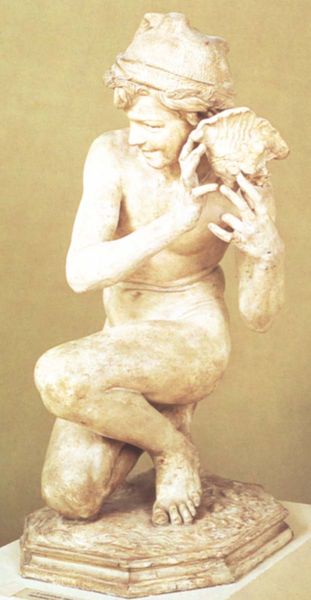
Titel: Fischerjunge mit Muschel
Künstler: Jean-Baptiste Carpeaux
Schlagwörter: akt, fuß, mann, nackt, schatten, weiß, baden, mädchen, ocker, finger, frau, haar, hut, marmor, mund, nase, ohr, beige, kappe, mütze, wand, augen, band, gesicht, sockel, stein, bild, hände, porträt, auge, haare, locken, skulptur, statue, lächeln, nabel, bauch, plastik, junge, knie, zehen, foto, fotografie, lachen, waschen, knabe, kauernd, knien, statuette, zitat, kniend, muschel, hören, kniet, aphrodite, freistehend, nasse, horchen, meeresrauschen, höhren